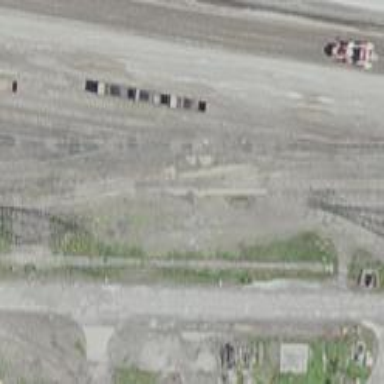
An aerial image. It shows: Rail spur service.